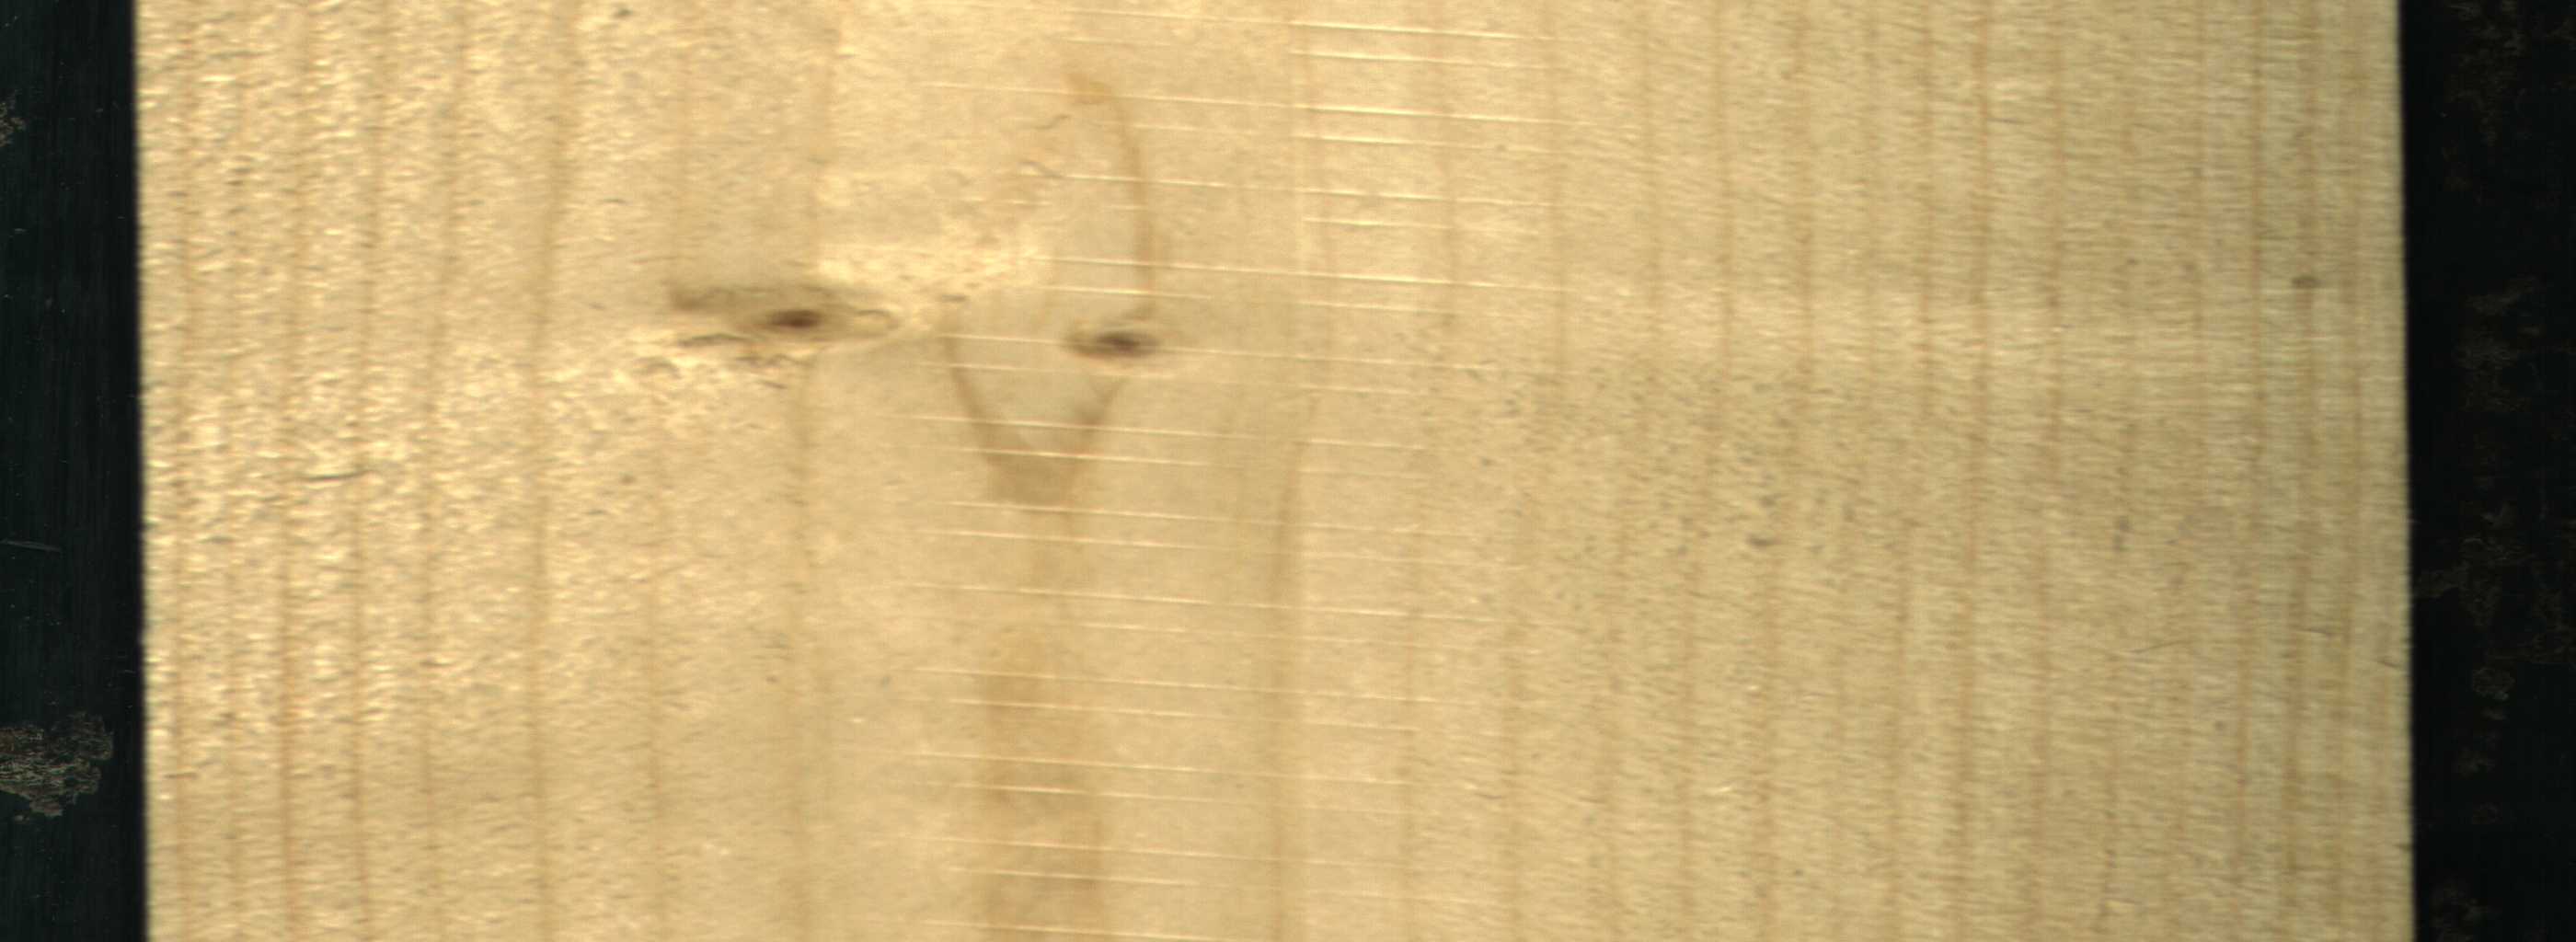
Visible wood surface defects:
Live_Knot
Live_Knot